Question: I have a LongListSelector in my app that contains two TextBlocks and a ProgressBar. The TextBlocks are bound to the same values as the ProgressBars Value and Maximum. This works initially, but when I scroll down the page the progress bar starts to show incorrect values while the TextBlocks remain correct. For example it will display 0 for the value but the progress bar will be completely full.
How can I get around this to get the ProgressBar to show the correct value?
Update: As you can see in this picture.

This is the XAML That is causing the issue:
'''
<TextBlock Text="{Binding Won}" Grid.Column="0"/>
<ProgressBar Maximum="{Binding Played}" Value="{Binding Won}" Grid.Column="1"/>
<TextBlock Text="{Binding Played}" Grid.Column="2"/>
'''
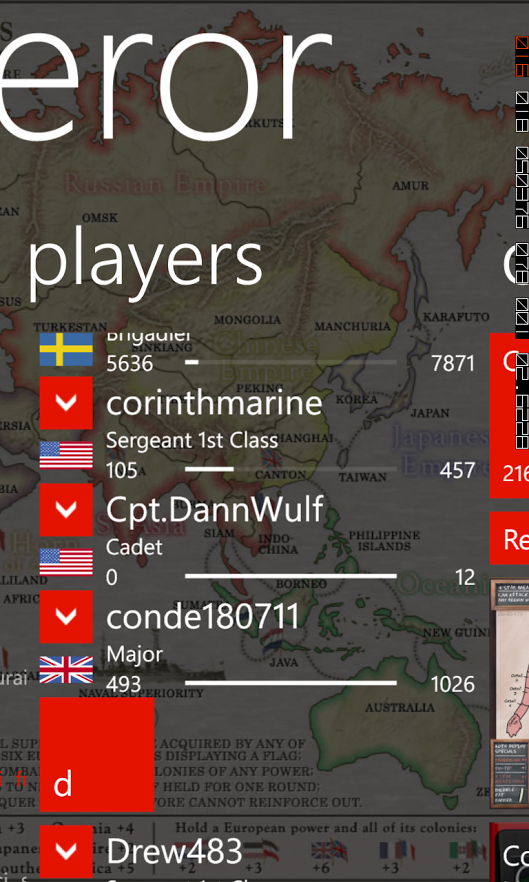
Answer: This looks to be an issue with the control itself which stops updating when it gets into a bad state. In this case (which I can repro easily) the Binding is updating the properties in the wrong order (nothing we can really do about that) and the 'ProgressBar' stops updating. I knocked together a quick subclass of ProgressBar that fixes this, cleaning it up is left to you though :)
'''
public class RobusterProgressBar : ProgressBar
{
new public static readonly DependencyProperty ValueProperty =
DependencyProperty.Register("Value", typeof(double), typeof(RobusterProgressBar), new PropertyMetadata(ValueChanged));
new static void ValueChanged(DependencyObject d, DependencyPropertyChangedEventArgs e)
{
var control = (RobusterProgressBar)d;
control.Value = (double)e.NewValue;
}
new public static readonly DependencyProperty MaximumProperty =
DependencyProperty.Register("Maximum", typeof(double), typeof(RobusterProgressBar), new PropertyMetadata(MaximumChanged));
static void MaximumChanged(DependencyObject d, DependencyPropertyChangedEventArgs e)
{
var control = (RobusterProgressBar)d;
control.Maximum = (double)e.NewValue;
}
private double _value;
new public double Value
{
get { return _value; }
set {
_value = value;
// only update the reflected Value if it is valid
if (_value <= _maximum)
{
Update();
}
}
}
private double _maximum;
new public double Maximum
{
get { return _maximum; }
set {
_maximum = value;
// only update the reflected maximum if it is valid
if (_maximum >= _value)
{
Update();
}
}
}
private void Update()
{
// set all of the ProgressBar values in the correct order so that the ProgressBar
// never breaks and stops rendering
base.Value = 0; // assumes no negatives
base.Maximum = _maximum;
base.Value = _value;
}
}
'''
Basically all this does is defer the updates to the real control until all of the numbers are valid (based on the basic 'value <= maximum' rule). In my test app the regular 'ProgressBar' dies after a while while this version does not.
Incidentally, XAML usage will be the same:
'''
<local:RobusterProgressBar Maximum="{Binding Played}" Value="{Binding Won}"/>
'''